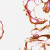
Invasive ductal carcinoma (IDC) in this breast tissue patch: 0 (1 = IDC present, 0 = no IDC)